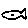
Label: fish